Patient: sex M, age 77
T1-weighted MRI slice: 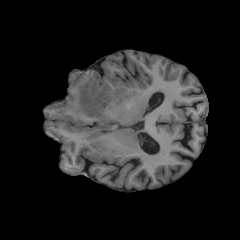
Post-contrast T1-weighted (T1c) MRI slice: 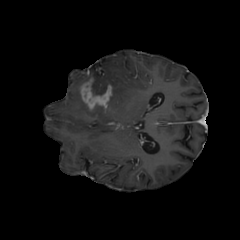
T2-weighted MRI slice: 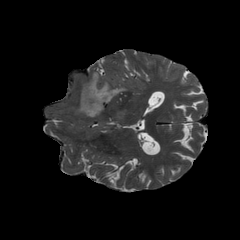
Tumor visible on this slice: yes
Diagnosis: Glioblastoma, IDH-wildtype
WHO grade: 4